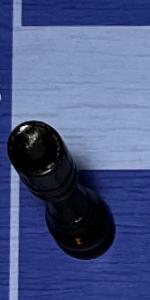
Label: Rook_Black